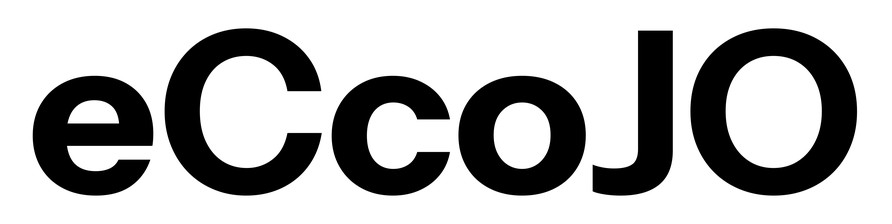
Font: InstrumentSans_Bold